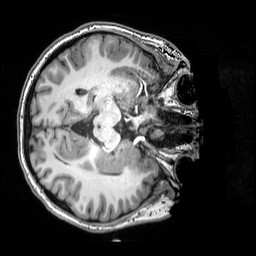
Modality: T1w
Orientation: axial
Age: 20
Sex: female
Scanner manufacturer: siemens
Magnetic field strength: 3 T
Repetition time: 2.5 s
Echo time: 0.00343 s